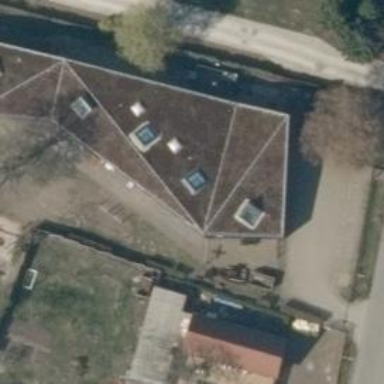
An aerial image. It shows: Kindergarten.